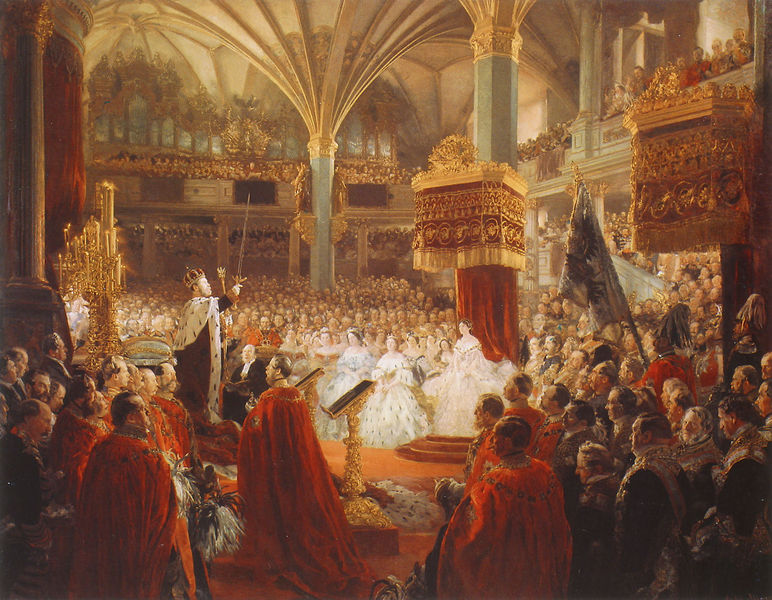
Titel: Krönung König Wilhelms I. zu Königsberg 1861
Künstler: Adolph Menzel
Institution: Potsdam, Sanssouci, Bildergalerie
Schlagwörter: umhang, weiß, frauen, menschen, damen, frau, kleid, licht, männer, säule, säulen, rot, fest, feier, barock, hermelin, pelz, samt, kirche, gewand, gold, mantel, decke, publikum, krone, zuschauer, fahne, empore, saal, kaiser, könig, thron, vorhänge, robe, kerzen, halle, gewölbe, dom, schwert, volk, menschenmenge, kathedrale, kerzenleuchter, krönung, baldachin, umhänge, königin, prunk, kandelaber, kaiserin, zepter, roben, proklamation, zobel, emporemantel